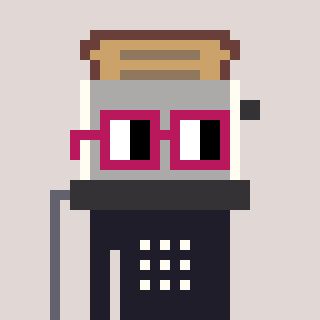
a pixel art character with square dark red glasses, a toaster-shaped head and a grayscale-colored body on a warm background